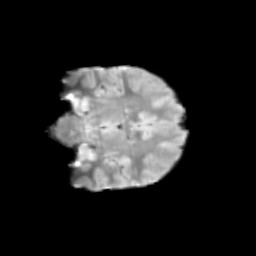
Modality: T2w
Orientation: coronal
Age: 10
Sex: male
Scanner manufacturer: siemens
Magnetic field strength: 3 T
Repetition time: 3.8 s
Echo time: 0.07 s